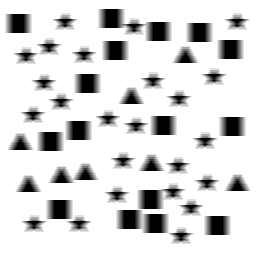
Squares: 16
Triangles: 8
Stars: 24
Total shapes: 48